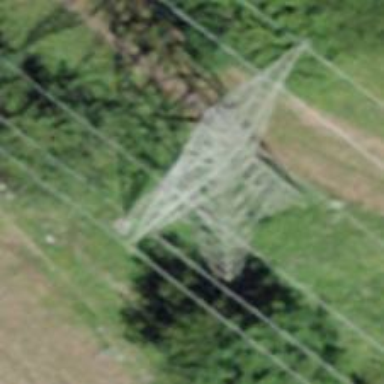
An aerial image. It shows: Power tower.